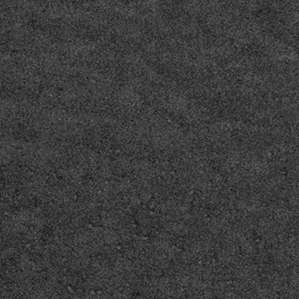
Label: frost